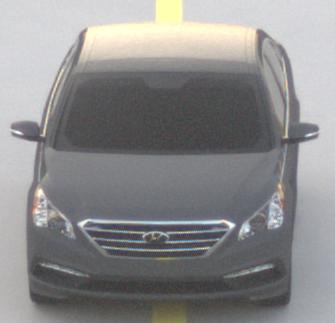
Make: Hyundai
Model: Sonata
Detailed model: Gen. 7
Model produced from: 2015
Model produced until: 2017
Doors: 4
Color: gray
Road condition: dry road
Daytime: sunrise or sunset
Contrast: low contrast